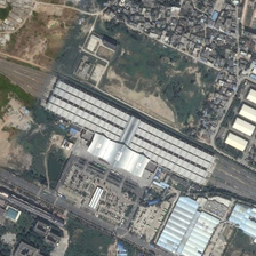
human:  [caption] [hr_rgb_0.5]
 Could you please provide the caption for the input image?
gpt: This huge modern railway station is located in the downtown area of the city, surrounded by many buildings.

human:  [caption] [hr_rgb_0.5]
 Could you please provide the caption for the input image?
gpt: The large modern railway station is located in a lively area of the city, surrounded by many buildings.

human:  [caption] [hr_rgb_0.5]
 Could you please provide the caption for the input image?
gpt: Huge modern railway station is located in the bustling area of the city, surrounded by many buildings.

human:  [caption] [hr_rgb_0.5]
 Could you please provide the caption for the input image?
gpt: Large modern railway station is located in the prosperous area of the city.

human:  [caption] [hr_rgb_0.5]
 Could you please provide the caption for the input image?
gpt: The Modern Grand Railway Station is located in a busy area of the city, surrounded by many buildings.